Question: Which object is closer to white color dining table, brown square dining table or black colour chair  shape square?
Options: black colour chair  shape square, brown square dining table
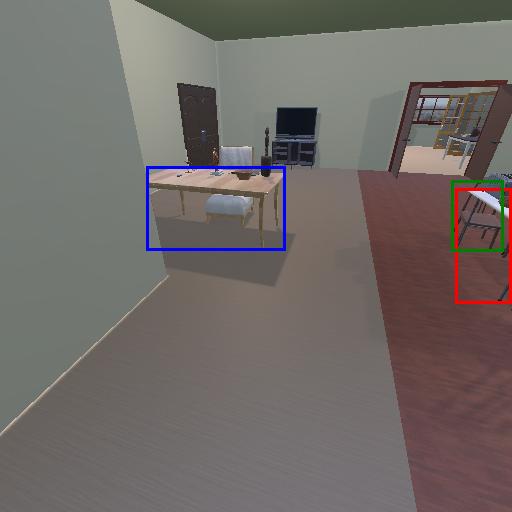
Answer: black colour chair  shape square